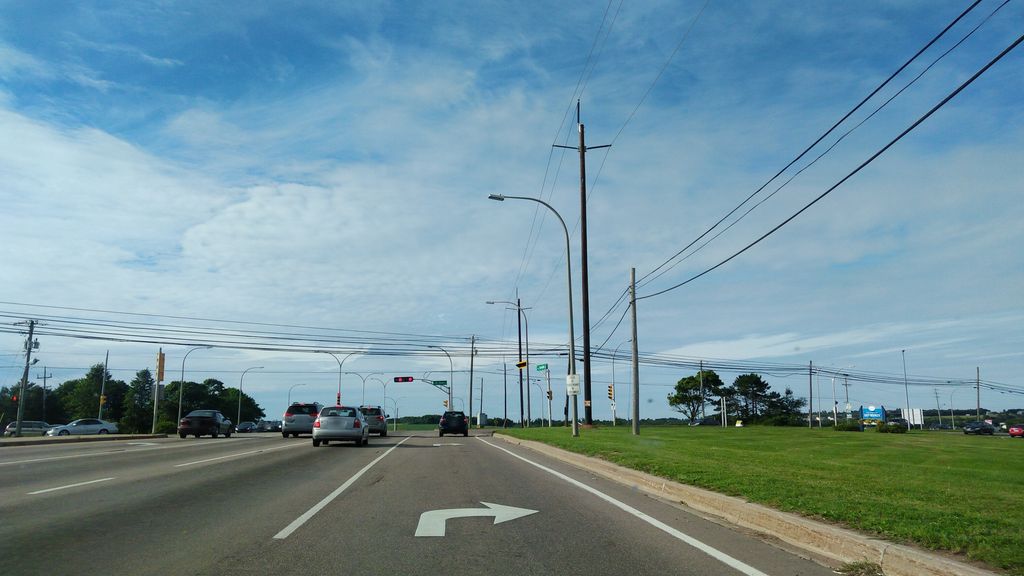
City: charlottetown